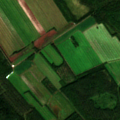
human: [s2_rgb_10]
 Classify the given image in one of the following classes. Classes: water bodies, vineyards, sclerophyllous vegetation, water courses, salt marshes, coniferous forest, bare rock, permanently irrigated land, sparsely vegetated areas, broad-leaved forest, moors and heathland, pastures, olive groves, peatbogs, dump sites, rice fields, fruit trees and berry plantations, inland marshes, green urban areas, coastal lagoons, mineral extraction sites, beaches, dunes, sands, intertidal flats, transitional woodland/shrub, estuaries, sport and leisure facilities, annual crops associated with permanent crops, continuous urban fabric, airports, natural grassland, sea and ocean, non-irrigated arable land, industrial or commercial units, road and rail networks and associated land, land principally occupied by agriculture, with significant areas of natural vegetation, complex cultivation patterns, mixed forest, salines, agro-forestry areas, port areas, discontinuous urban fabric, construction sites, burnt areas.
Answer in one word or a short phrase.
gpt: non-irrigated arable land, mixed forest, transitional woodland/shrub, inland marshes